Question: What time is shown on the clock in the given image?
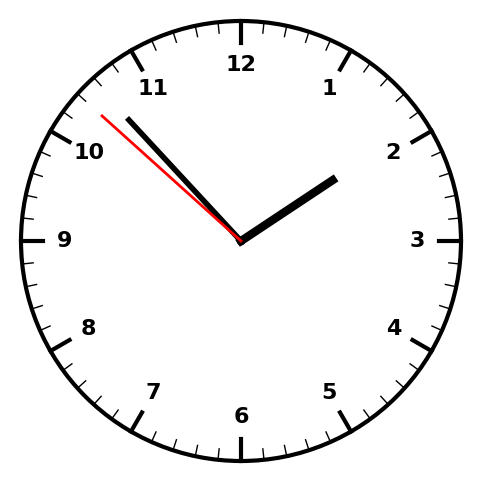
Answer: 01:52:52